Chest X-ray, PA view. Patient: 29 years old, sex F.
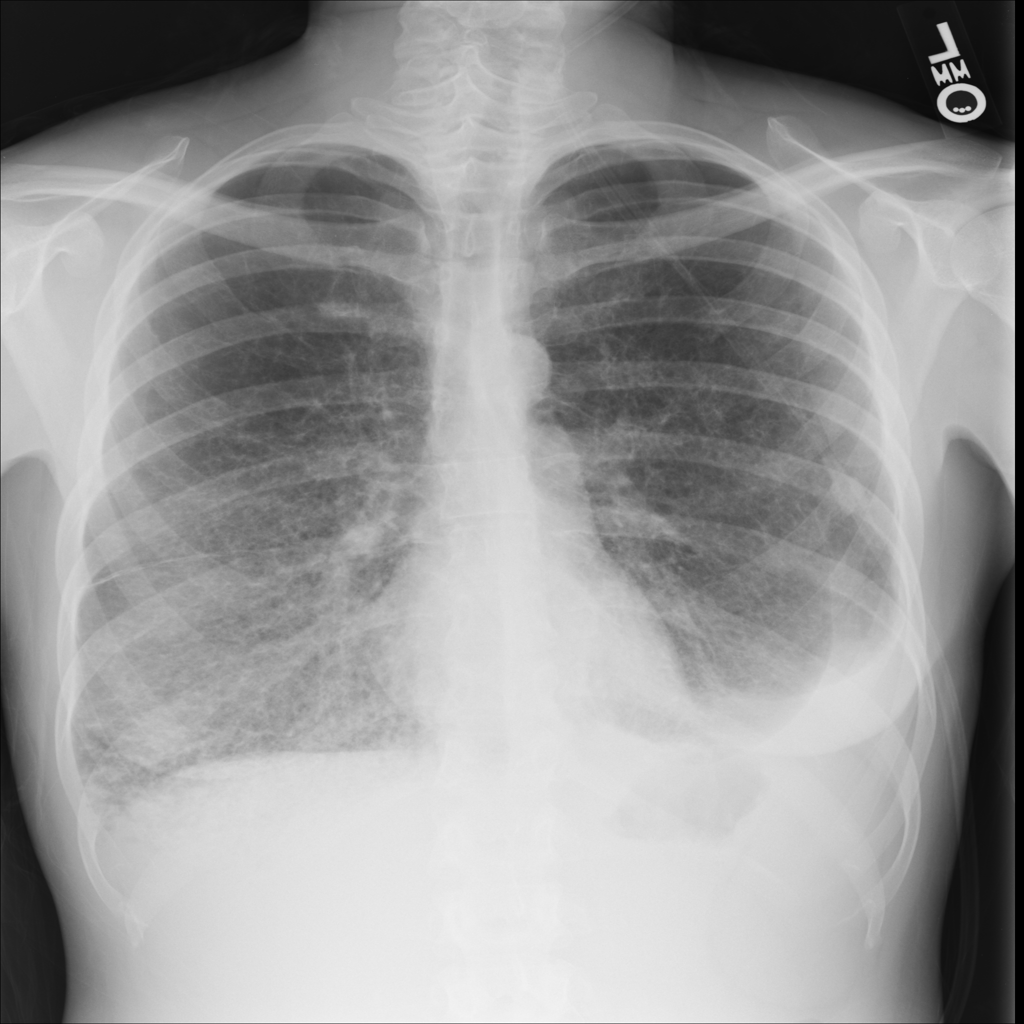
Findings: Effusion